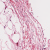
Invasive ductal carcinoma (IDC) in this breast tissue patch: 0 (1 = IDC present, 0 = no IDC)